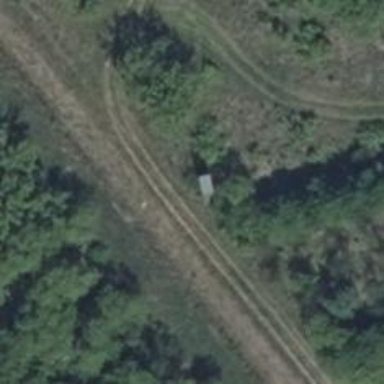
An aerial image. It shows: Hunting stand.